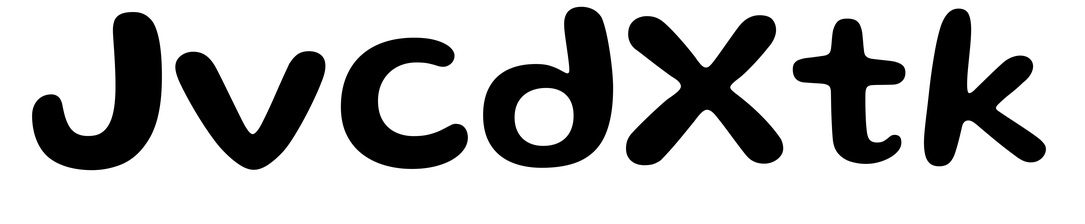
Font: Gluten_Medium